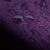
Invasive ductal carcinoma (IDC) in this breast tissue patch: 0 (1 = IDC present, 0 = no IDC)